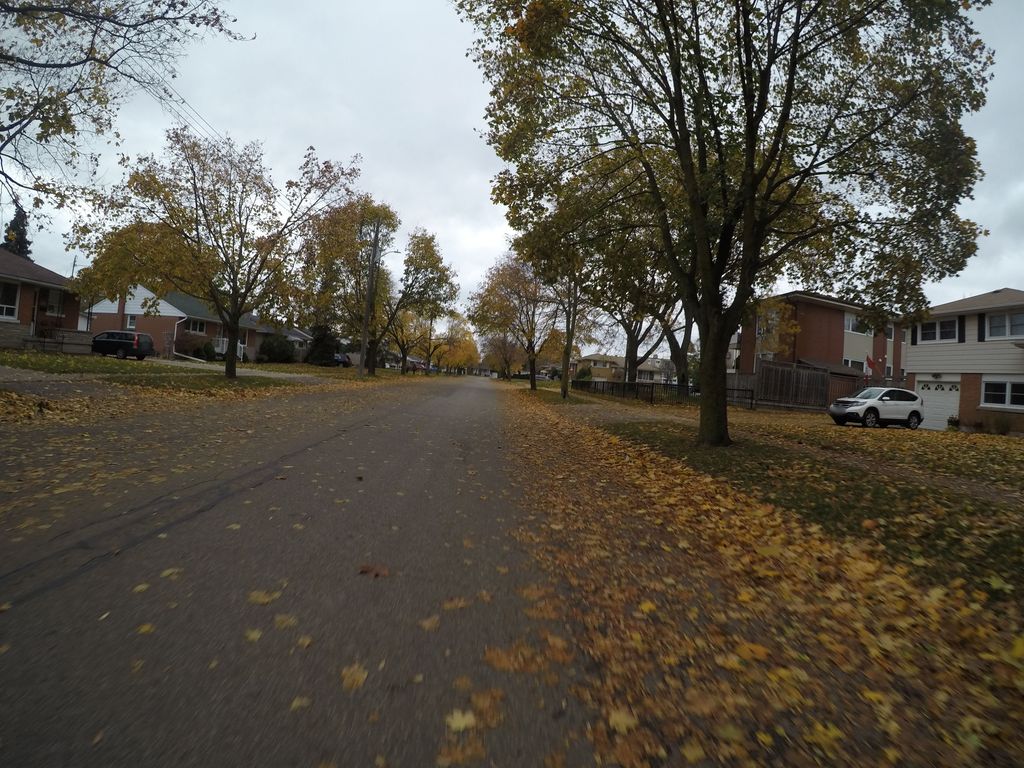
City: kitchener-waterloo